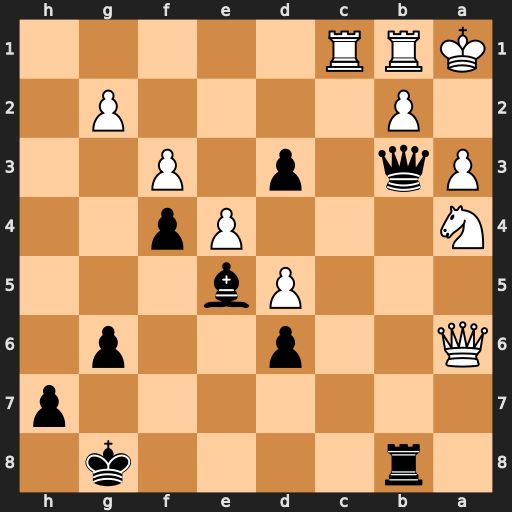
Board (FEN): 1r4k1/7p/Q2p2p1/3Pb3/N3Pp2/Pq1p1P2/1P4P1/KRR5
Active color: b
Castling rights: -
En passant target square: -
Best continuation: Qxa3#